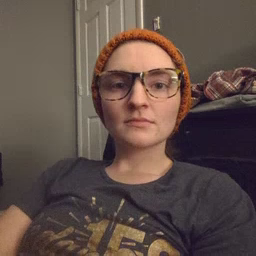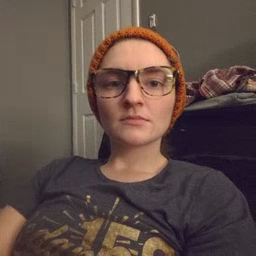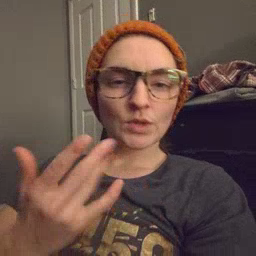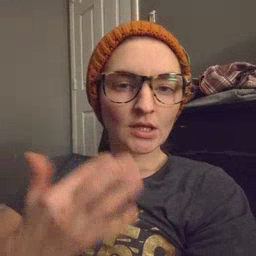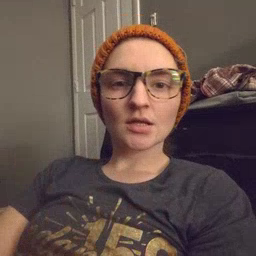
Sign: wait